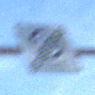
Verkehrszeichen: EndeZone20
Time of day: MorningAfternoon
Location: Outdoor (Nature)
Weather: PartlyCloudy
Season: NotSpecified
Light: Natural